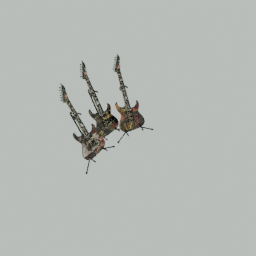
Label: electronics